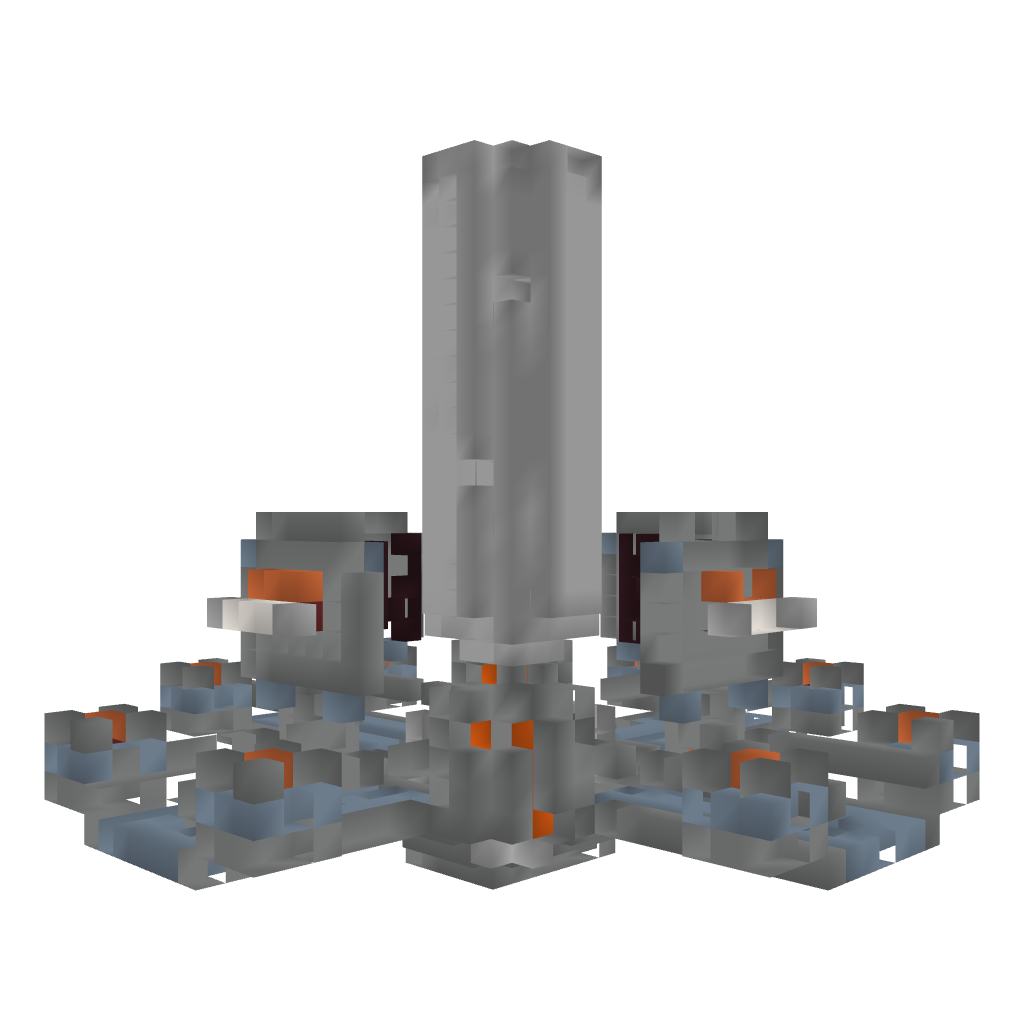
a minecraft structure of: Server spawn #1